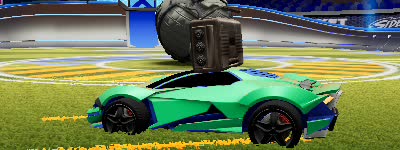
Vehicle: werewolf